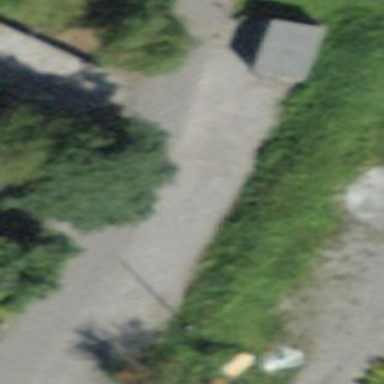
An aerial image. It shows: Parking area with gravel surface.